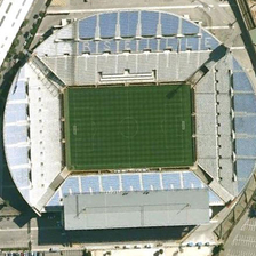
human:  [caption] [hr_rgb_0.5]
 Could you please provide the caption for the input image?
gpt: There are a blue and white stand and stadium in the parking lot around.

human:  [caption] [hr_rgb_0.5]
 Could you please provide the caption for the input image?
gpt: here lies an oval soccer stadium whose bleachers spell arseille on it .

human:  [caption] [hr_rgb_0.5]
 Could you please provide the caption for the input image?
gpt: There is a parking lot around, and there is a blue and white stand.

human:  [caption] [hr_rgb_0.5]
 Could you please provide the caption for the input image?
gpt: with parking around there is a stadium with blu e and white stands.

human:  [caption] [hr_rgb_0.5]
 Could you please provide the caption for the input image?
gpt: There are blue and white parking lots.